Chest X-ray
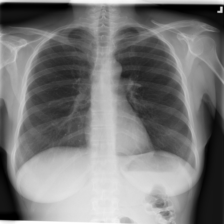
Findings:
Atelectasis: negative
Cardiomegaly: negative
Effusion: negative
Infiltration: negative
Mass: negative
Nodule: negative
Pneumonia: negative
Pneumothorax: negative
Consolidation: negative
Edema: negative
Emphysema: negative
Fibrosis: negative
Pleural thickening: negative
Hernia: negative